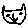
Label: cat